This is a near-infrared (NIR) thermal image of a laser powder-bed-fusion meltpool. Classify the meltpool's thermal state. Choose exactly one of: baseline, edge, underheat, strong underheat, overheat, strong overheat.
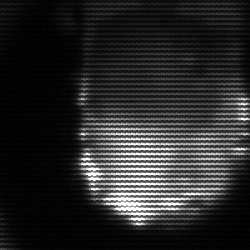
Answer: baseline